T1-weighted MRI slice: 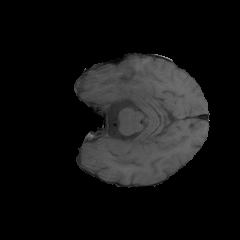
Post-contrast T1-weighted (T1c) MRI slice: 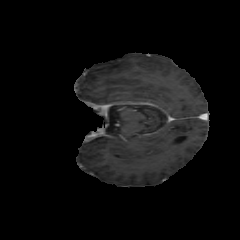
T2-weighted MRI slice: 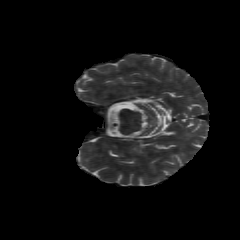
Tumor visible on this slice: no